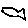
Label: fish